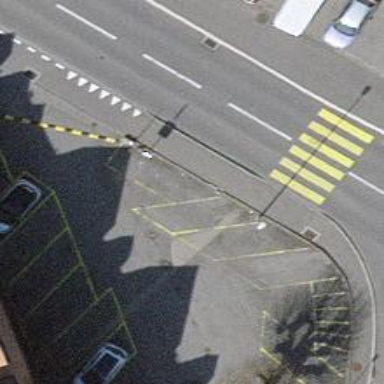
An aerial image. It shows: Bus stop with platform for public transport.